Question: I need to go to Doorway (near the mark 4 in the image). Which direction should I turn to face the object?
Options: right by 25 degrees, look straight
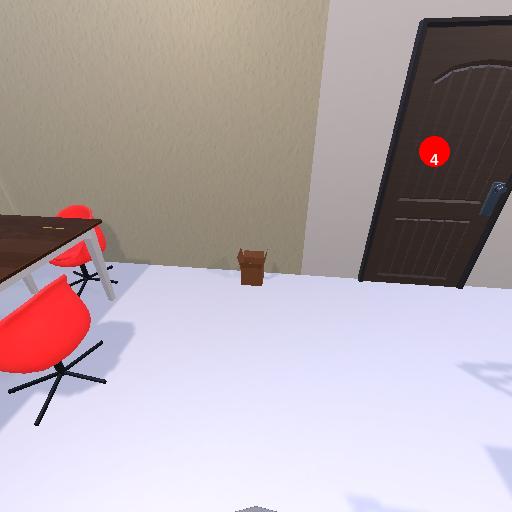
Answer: right by 25 degrees